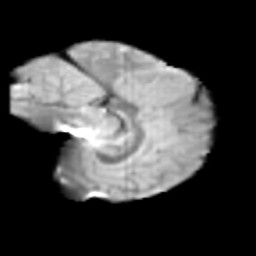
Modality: T2w
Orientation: sagittal
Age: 11
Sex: female
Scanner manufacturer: siemens
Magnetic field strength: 3 T
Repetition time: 3.8 s
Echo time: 0.07 s